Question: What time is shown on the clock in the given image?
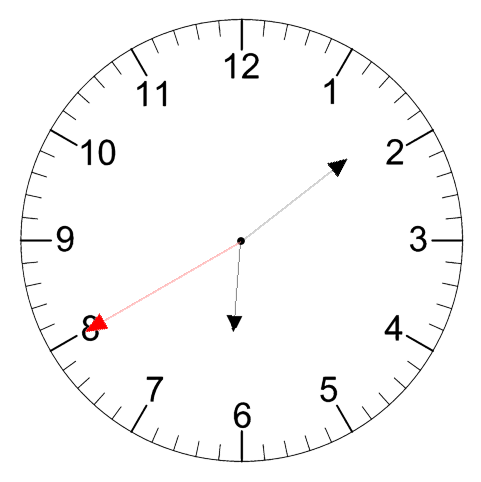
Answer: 06:08:40